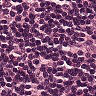
Metastatic tissue present: no